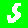
Digit: 5